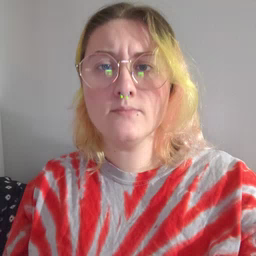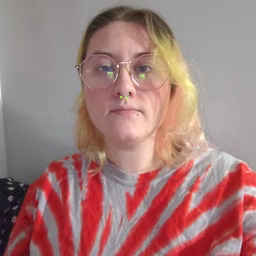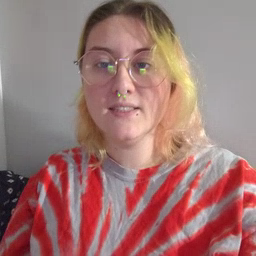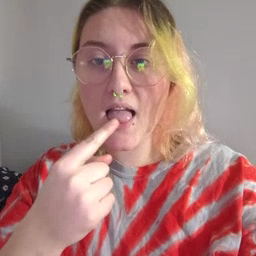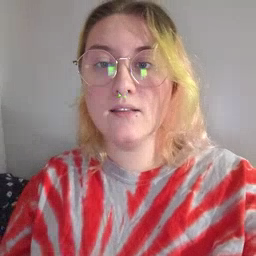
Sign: tongue